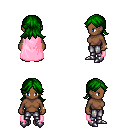
a pixel art fantasy rpg character, female body template, human, dark skin, pink cape, metal pants, green loose hair, bracelets, metal boots, four views (front, back, left, right), 2x2 character sprite sheet, small pixel art, hard edges, no anti-aliasing